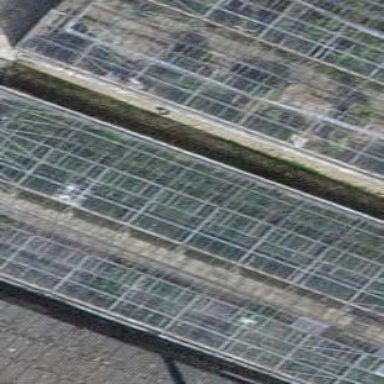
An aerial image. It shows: Greenhouse.